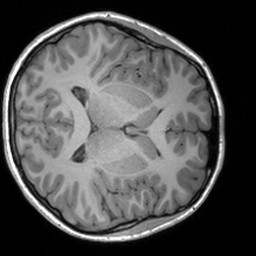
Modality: T1w
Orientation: axial
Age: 20
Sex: female
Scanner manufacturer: siemens
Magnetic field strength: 3 T
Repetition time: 1.9 s
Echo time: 0.00226 s